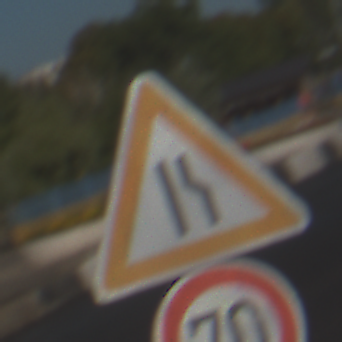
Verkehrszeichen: EinseitigVerengteFahrbahnRechts
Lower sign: Geschwindigkeit70
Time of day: MorningAfternoon
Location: Outdoor (Urban)
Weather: Clear
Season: NotSpecified
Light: Natural